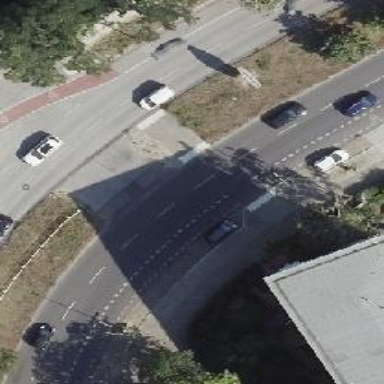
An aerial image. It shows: Footway located on traffic island.